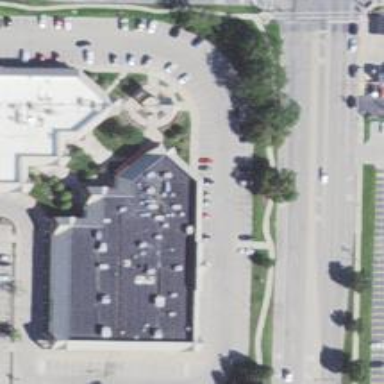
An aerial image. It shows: View of roof of building.